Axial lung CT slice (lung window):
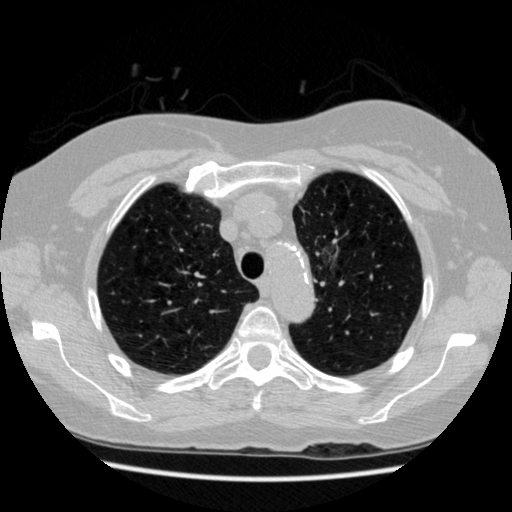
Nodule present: no